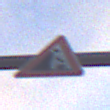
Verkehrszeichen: SteinschlagLinks
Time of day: SunriseSunset
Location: Outdoor (Urban)
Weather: PartlyCloudy
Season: NotSpecified
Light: Natural